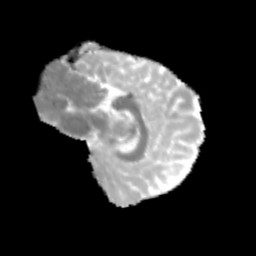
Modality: MD
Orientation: sagittal
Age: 11
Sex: male
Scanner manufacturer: siemens
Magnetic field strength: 3 T
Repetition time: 3.8 s
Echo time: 0.07 s